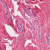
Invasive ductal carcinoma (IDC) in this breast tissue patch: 0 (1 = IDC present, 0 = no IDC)